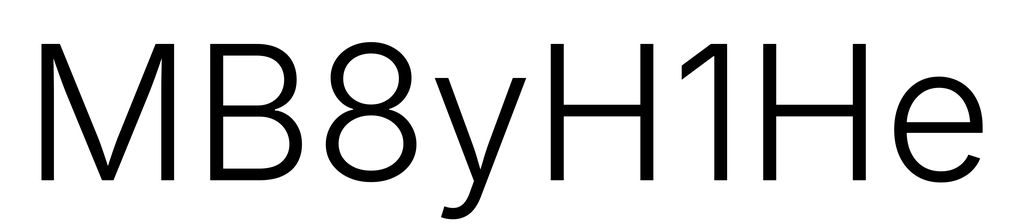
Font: Inter_Light